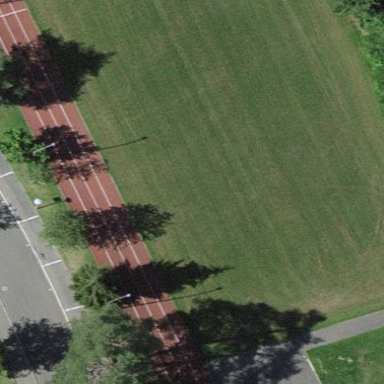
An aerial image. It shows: Pitch for leisure activities.